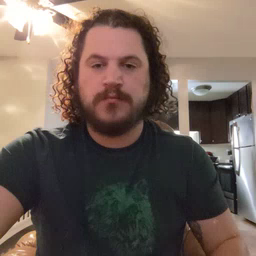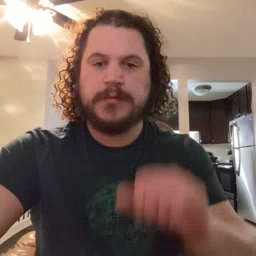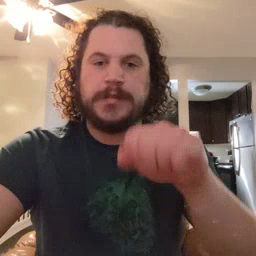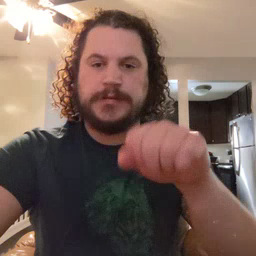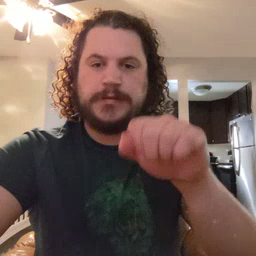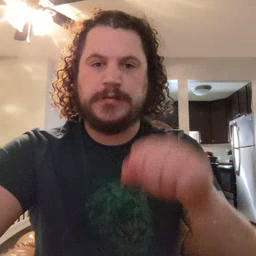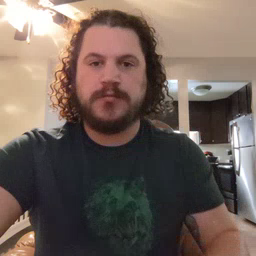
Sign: yes